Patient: sex F, age 56
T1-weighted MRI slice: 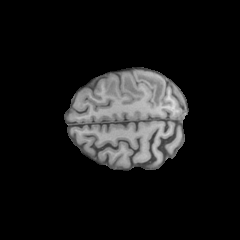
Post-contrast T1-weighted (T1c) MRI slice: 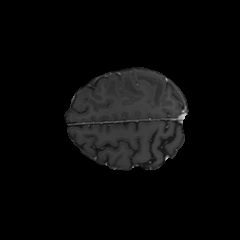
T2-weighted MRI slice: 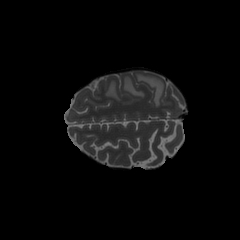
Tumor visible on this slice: yes
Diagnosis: Glioblastoma, IDH-wildtype
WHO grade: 4